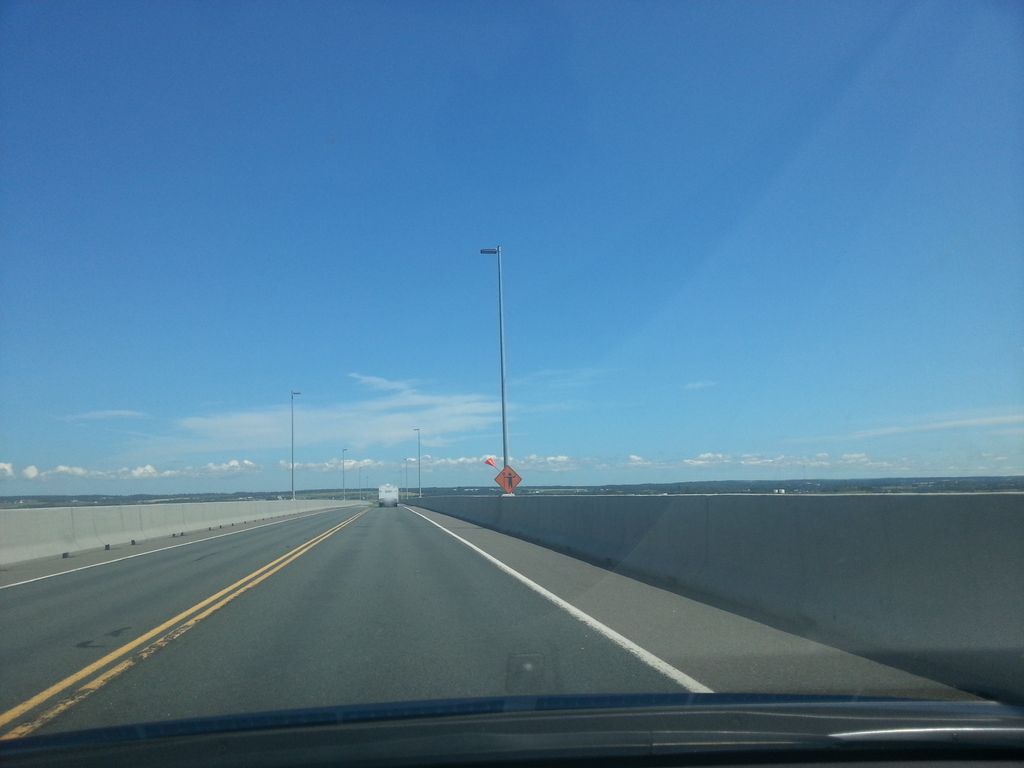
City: charlottetown